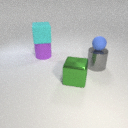
large purple rubber cylinder to the left of large green metal cube